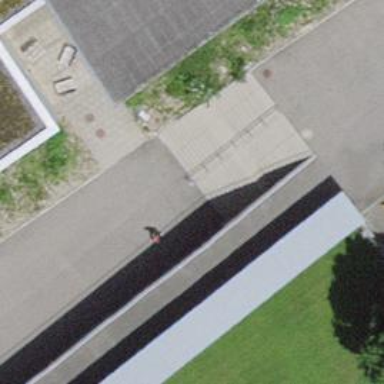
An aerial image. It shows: Road with steps.